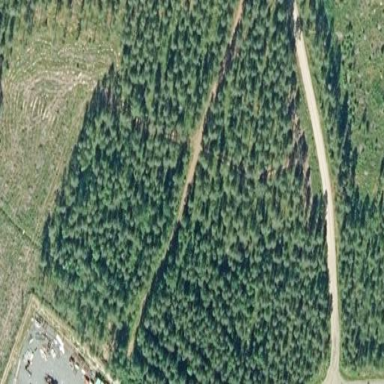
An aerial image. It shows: Forest area.